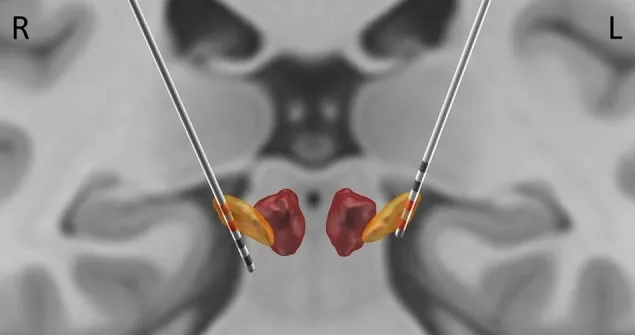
Localization of electrode contacts. The localization was performed based on post-operative CT, coregistered to pre-operative magnetic resonance imaging (MRI). Subthalamic nucleus (STN) and the Red Nucleus are visualized based on DISTAL atlas (Ewert et al. ,). The contacts used for bipolar derivations reported here (2, 3 on the right; 0, 1 on the left) are highlighted in red.
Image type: radiology (ct)